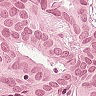
Metastatic tissue present: yes